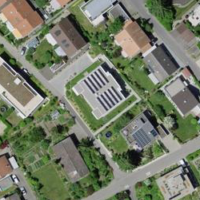
EUNIS habitat code: 54
Species observed at this site:
Papilio machaon
Eristalis tenax
Ischnura elegans
Lucilia sericata
Gonepteryx rhamni
Clytra laeviuscula
Phalangium opilio
Euplagia quadripunctaria
Propylaea quatuordecimpunctata
Sambucus nigra
Misumena vatia